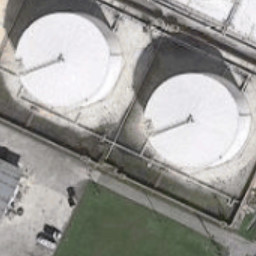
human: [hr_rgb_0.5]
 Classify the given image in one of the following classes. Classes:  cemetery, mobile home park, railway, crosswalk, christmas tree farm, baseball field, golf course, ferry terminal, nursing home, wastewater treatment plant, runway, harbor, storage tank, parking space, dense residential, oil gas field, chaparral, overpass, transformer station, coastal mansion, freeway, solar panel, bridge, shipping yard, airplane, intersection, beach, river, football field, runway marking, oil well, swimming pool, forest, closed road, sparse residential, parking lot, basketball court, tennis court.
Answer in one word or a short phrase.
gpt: storage tank